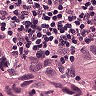
Metastatic tissue present: yes